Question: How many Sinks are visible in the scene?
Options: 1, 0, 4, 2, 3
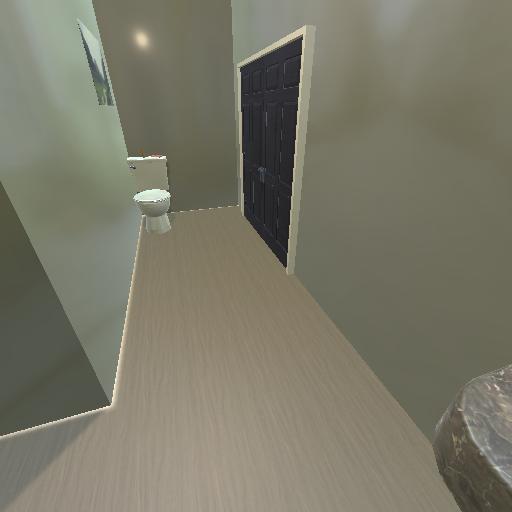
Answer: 1